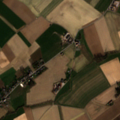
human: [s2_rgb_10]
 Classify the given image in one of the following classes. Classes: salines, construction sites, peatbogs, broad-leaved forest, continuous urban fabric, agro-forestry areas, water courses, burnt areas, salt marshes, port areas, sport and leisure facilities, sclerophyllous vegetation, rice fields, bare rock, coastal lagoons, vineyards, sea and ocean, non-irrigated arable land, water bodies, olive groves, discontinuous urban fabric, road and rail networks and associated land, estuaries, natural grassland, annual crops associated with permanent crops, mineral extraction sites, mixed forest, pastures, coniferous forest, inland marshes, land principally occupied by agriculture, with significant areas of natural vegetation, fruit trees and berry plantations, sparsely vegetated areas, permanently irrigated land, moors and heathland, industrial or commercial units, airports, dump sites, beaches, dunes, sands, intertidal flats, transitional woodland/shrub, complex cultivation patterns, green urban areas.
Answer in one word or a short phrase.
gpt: discontinuous urban fabric, non-irrigated arable land, pastures